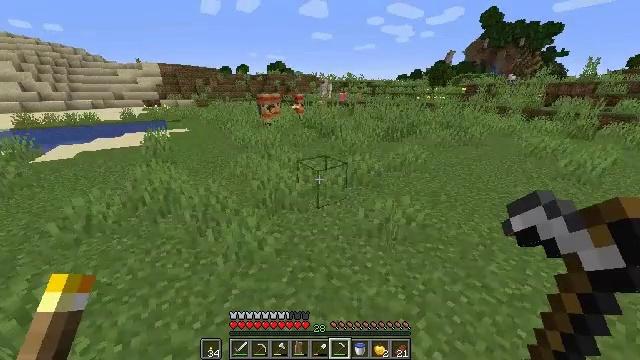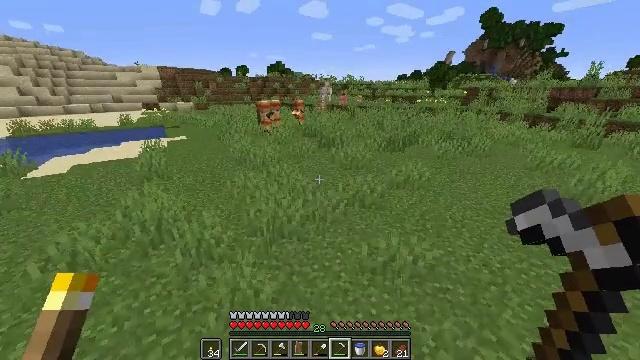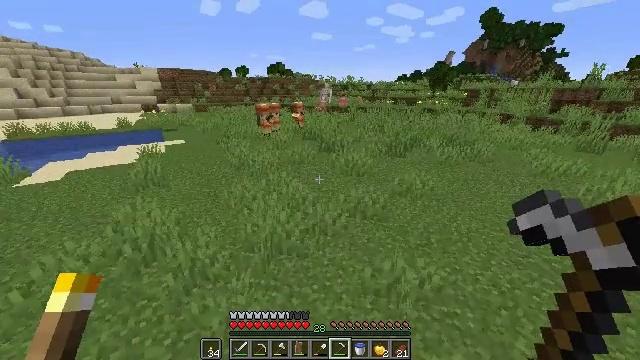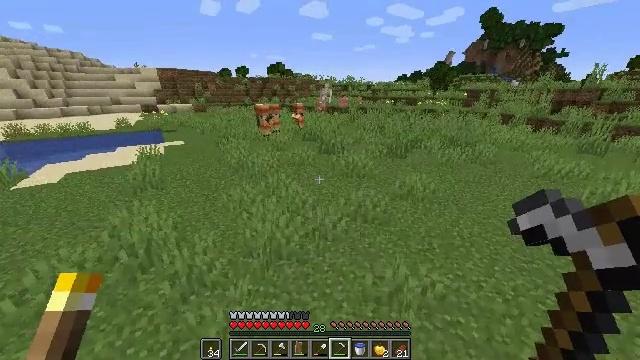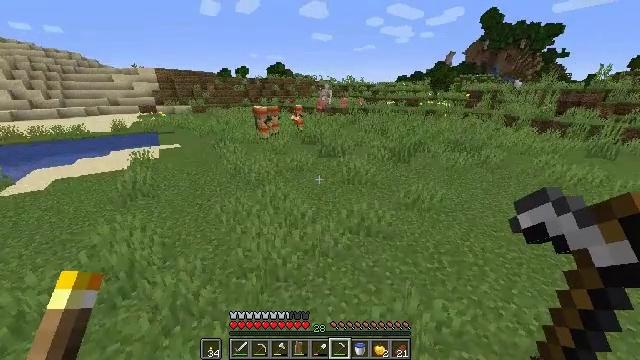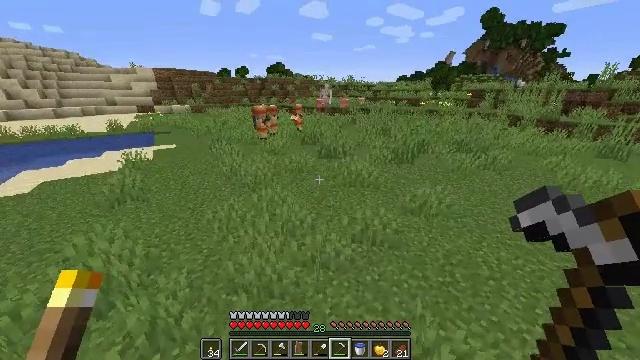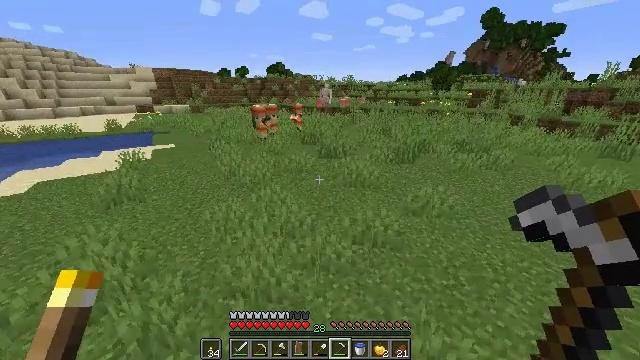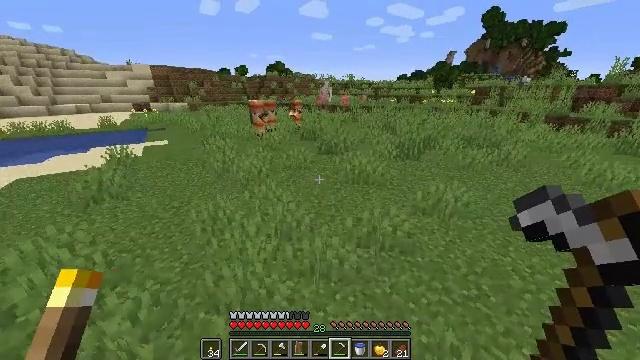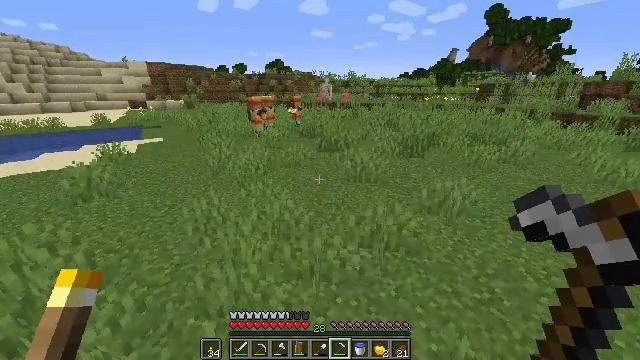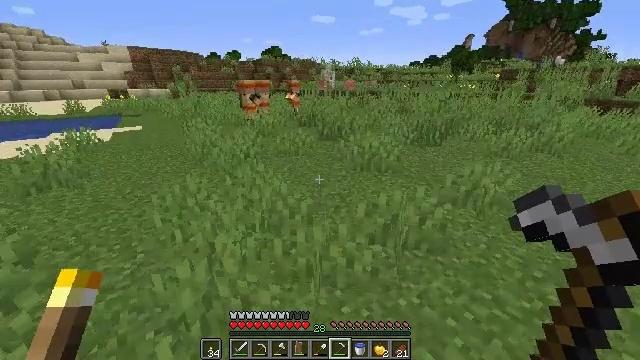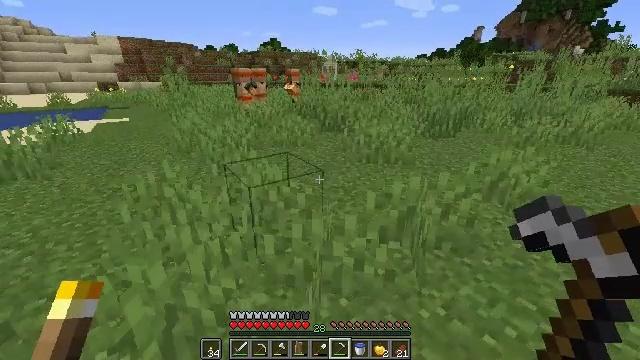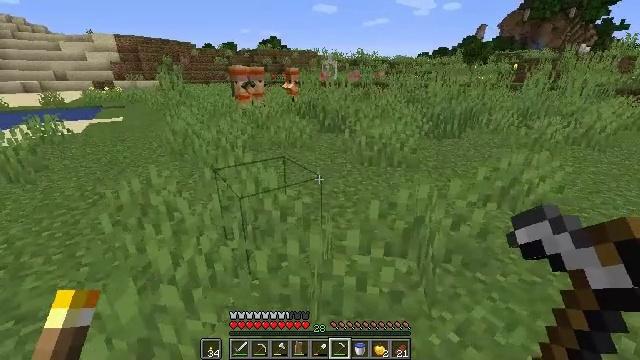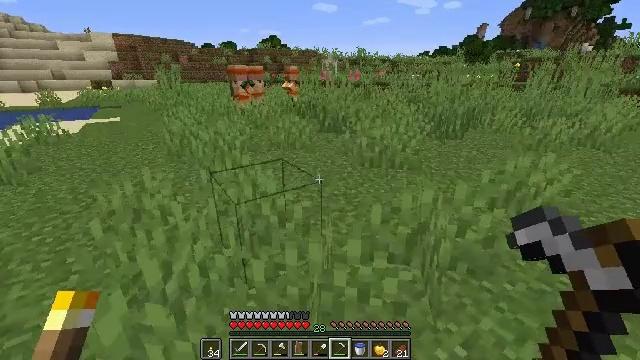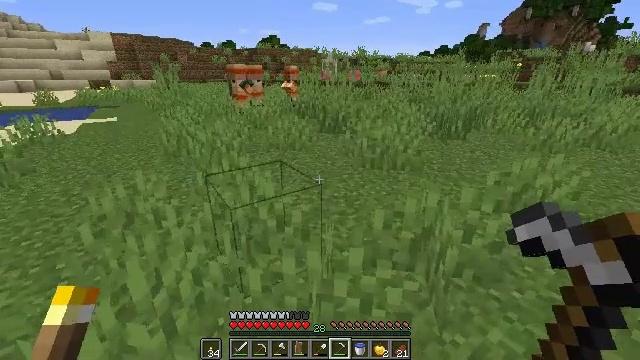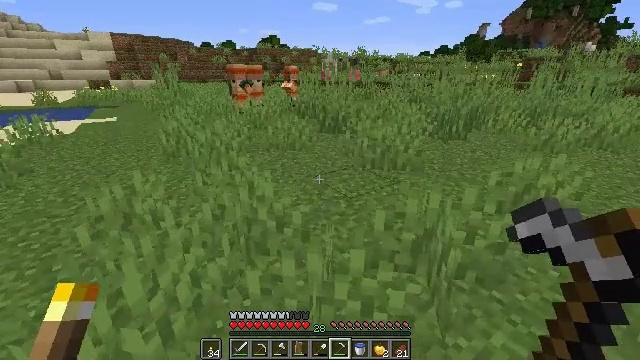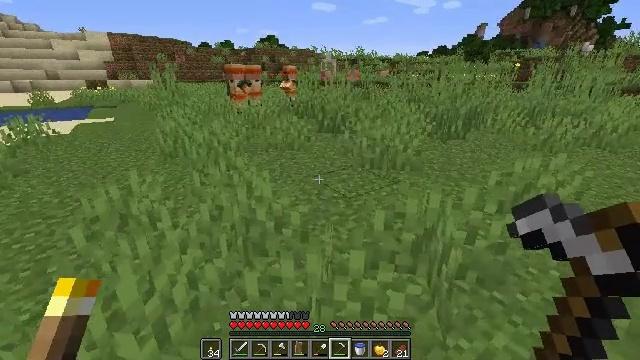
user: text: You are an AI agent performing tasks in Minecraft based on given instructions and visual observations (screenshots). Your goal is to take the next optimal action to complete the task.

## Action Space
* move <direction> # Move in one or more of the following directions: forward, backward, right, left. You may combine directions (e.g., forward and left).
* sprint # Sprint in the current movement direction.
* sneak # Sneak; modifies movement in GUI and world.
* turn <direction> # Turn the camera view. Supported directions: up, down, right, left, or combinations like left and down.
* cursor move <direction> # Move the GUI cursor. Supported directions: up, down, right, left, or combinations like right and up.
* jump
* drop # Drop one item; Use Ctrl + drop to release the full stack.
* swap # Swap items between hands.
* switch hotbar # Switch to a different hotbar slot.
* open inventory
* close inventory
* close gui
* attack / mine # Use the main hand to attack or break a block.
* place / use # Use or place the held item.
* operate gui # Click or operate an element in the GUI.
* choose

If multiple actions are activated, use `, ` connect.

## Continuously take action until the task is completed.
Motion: motion action
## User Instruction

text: Remove the existing composter.
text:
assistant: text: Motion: move forward, sprint, jump
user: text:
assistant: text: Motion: move forward, sprint, jump
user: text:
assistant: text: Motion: move forward, sprint, jump
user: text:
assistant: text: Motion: move forward, sprint
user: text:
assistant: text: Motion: move forward, sprint
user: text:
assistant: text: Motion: move forward
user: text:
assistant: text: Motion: no_op
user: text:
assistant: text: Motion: no_op
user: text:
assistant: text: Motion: no_op
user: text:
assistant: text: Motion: no_op
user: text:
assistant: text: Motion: no_op
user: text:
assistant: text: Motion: no_op
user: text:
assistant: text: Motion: no_op
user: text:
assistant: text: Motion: no_op
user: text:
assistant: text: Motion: no_op
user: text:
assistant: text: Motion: turn right
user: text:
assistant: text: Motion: turn right
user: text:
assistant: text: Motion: turn right
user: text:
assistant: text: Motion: turn right
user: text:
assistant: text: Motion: turn right
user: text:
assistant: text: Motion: turn right
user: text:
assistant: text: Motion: move forward, turn right
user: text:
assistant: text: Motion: move forward, turn right
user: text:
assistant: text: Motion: move forward
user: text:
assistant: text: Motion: move forward
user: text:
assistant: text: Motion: move forward
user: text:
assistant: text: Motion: move forward
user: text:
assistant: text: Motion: move forward
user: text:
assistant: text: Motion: move forward
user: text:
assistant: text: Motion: no_op